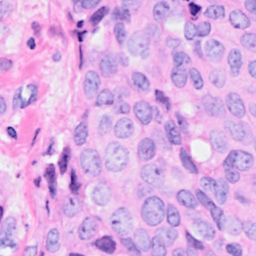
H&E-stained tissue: Breast